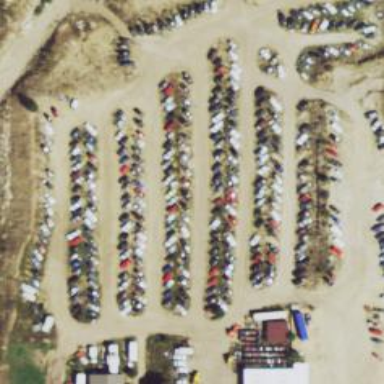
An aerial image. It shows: Industrial area designated as scrap yard.